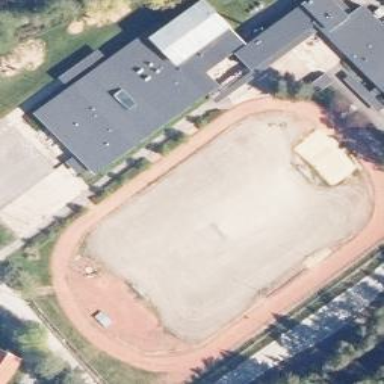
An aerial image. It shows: Dirt pitch for athletics and soccer.